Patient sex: M
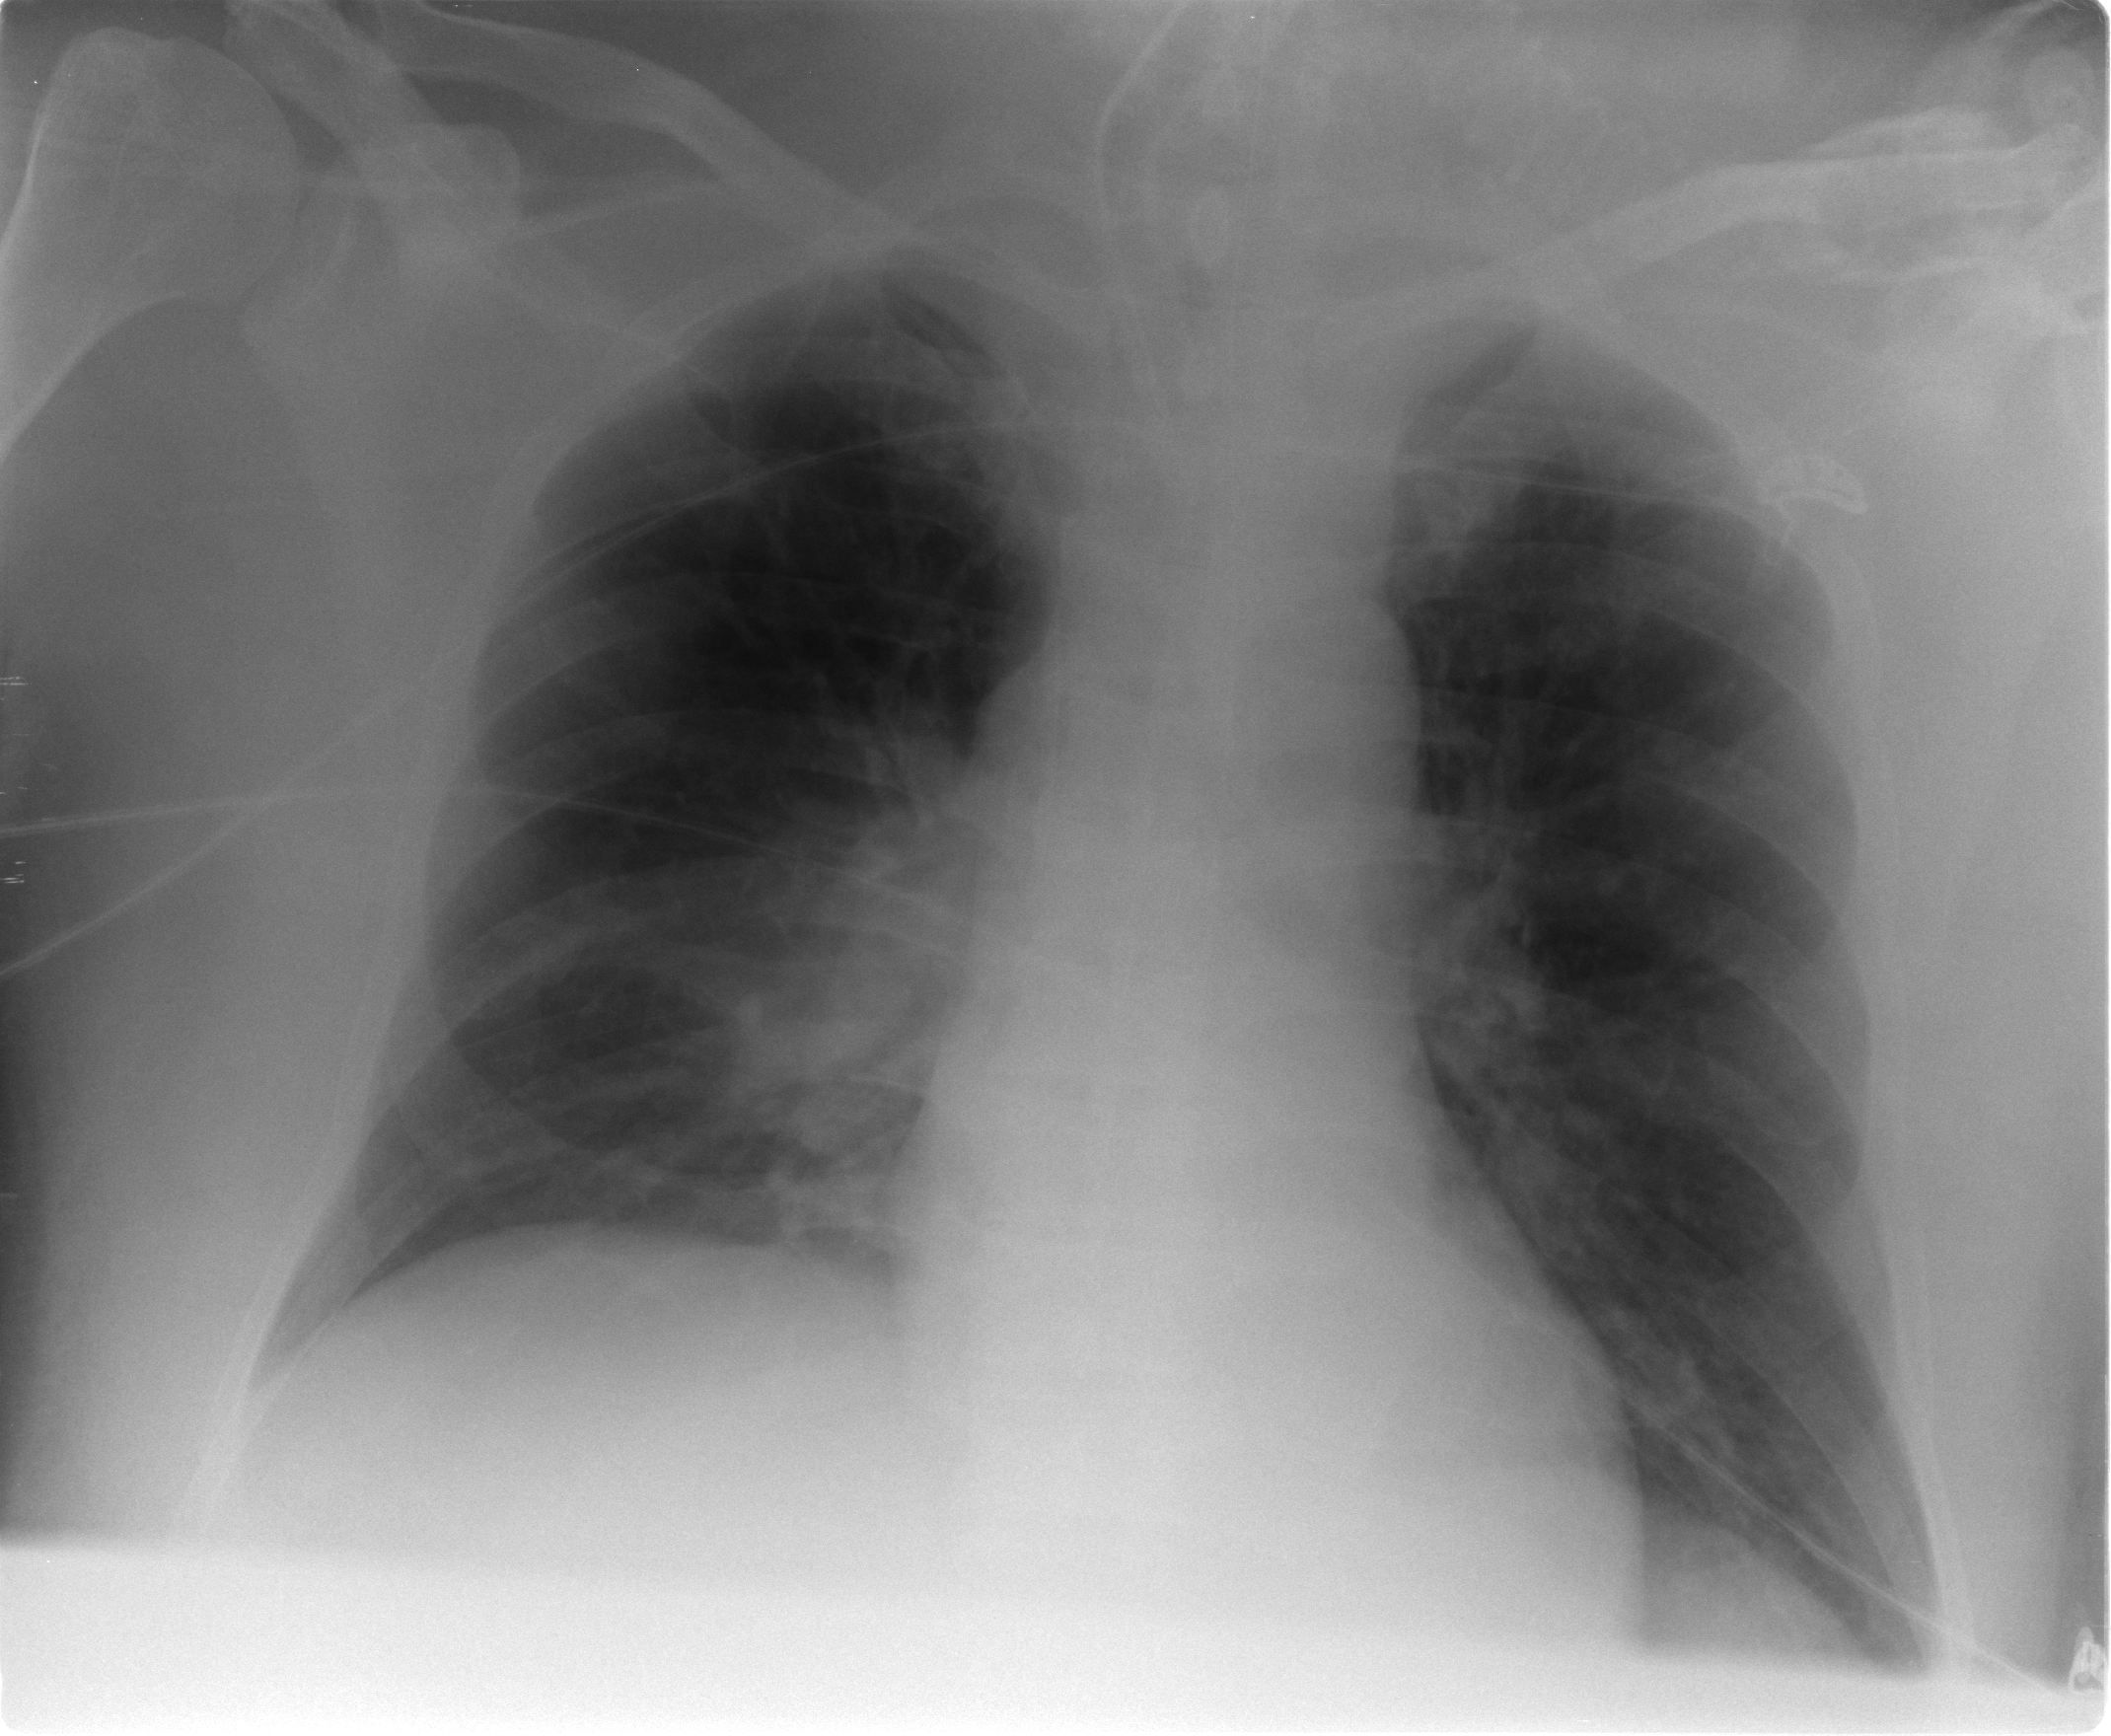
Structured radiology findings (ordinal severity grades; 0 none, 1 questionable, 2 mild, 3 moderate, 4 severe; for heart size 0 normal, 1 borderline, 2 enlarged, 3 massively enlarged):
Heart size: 0
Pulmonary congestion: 2
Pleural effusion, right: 0
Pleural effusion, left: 0
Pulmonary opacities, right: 2
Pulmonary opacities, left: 0
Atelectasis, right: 2
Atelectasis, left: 2